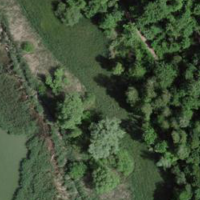
EUNIS habitat code: 21
Species observed at this site:
Ischnura elegans
Rubus caesius
Prunus padus
Erithacus rubecula
Equisetum hyemale
Humulus lupulus